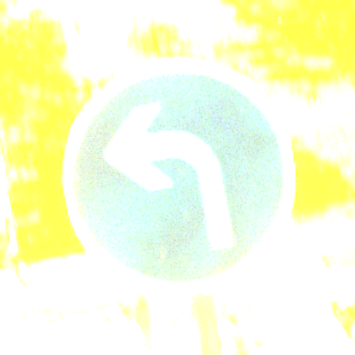
Verkehrszeichen: VorgeschriebeneFahrtrichtungLinks
Umgebung: Outdoor, Urban
Tageszeit: Night
Wetter: PartlyCloudy
Licht: Artificial
Jahreszeit: NotSpecified
Kontrast: HighContrast